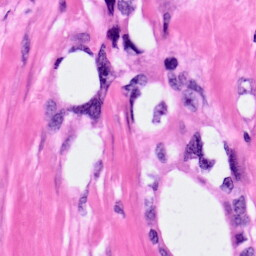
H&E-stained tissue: Pancreatic